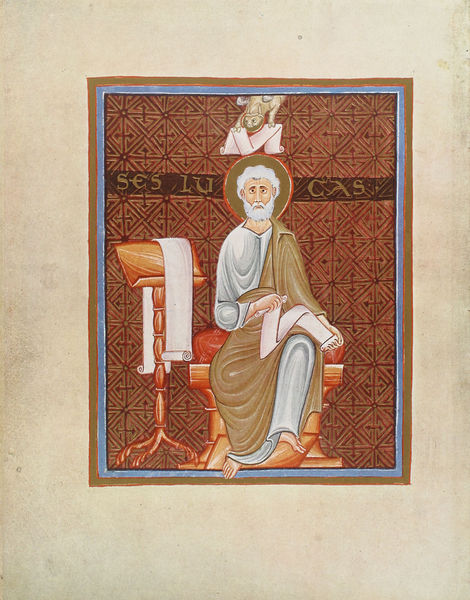
Titel: Codex Egberti
Institution: Trier, Stadtbibliothek/Stadtarchiv
Schlagwörter: mann, stuhl, weiss, rot, alt, bart, bibel, gold, engel, schrift, papier, pult, teufel, heiliger, petrus, heilgenschein